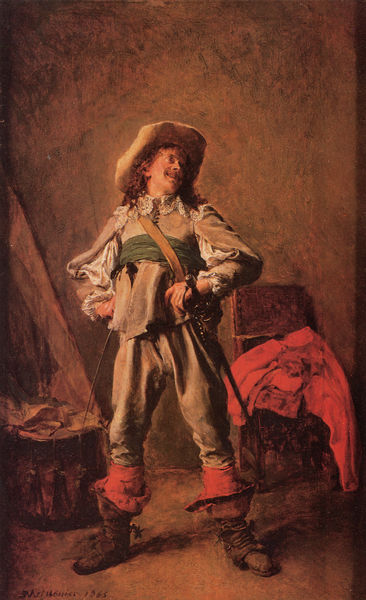
Titel: Le rieur, Der Lachende
Künstler: Ernest Meissonier
Standort: Compiègne
Institution: Musée National du Château de Compiègne et Musée du Second Empire
Schlagwörter: gemälde, hand, mann, schatten, umhang, weiß, grün, braun, brust, ellbogen, grau, haar, hintergrund, hut, licht, orange, raum, stuhl, zimmer, blick, gürtel, rot, tuch, beige, bart, hemd, hose, jacke, jung, schnurrbart, wand, arme, band, barock, falten, kragen, lang, rembrandt, spitze, stehen, hals, holland, hände, niederlande, portrait, porträt, signatur, öl, boden, gewand, haare, interieur, kostüm, lange haare, mantel, stoff, decke, locken, schräg, genre, krug, deutschland, schärpe, liegen, lehne, schuhe, fahne, krieg, balken, deutsch, bauch, krempe, bauer, betrachter, hüften, lachen, truhe, stolz, lockig, militär, schwert, säbel, waffen, soldat, degen, manschetten, stiefel, schuh, trommel, armee, dolch, mittelalter, wams, flämisch, sporen, schauspieler, eimer, stulpen, trommler, sporn, bauchbinde, koffer, franzose, milieu, trommeln, breitbeinig, lachend, landsknecht, langes haar, langhaarig, verwegen, käpfer, musketier, tiroler, gürteltuch, grüne bauchbinde, selbstherrlich, ut, schwertgurt, rote stulpen